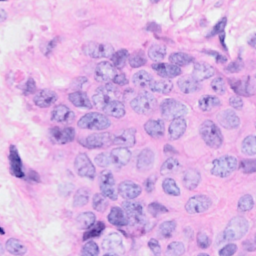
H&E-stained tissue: Breast